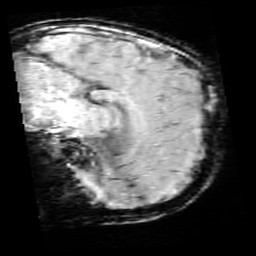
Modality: SWI
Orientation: sagittal
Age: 10
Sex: female
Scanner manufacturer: siemens
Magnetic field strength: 3 T
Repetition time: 0.027 s
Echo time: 0.02 s